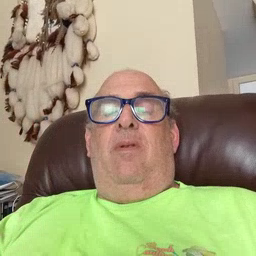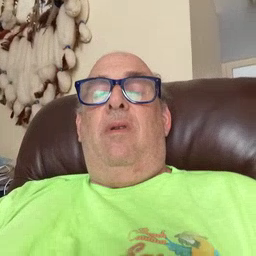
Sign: pajamas